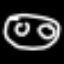
Label: frog